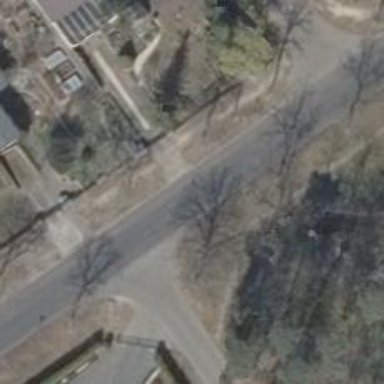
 featuring sidewalks on both sides with dirt surface."